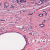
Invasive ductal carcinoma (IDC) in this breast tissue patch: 1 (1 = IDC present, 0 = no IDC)